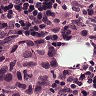
Metastatic tissue present: yes